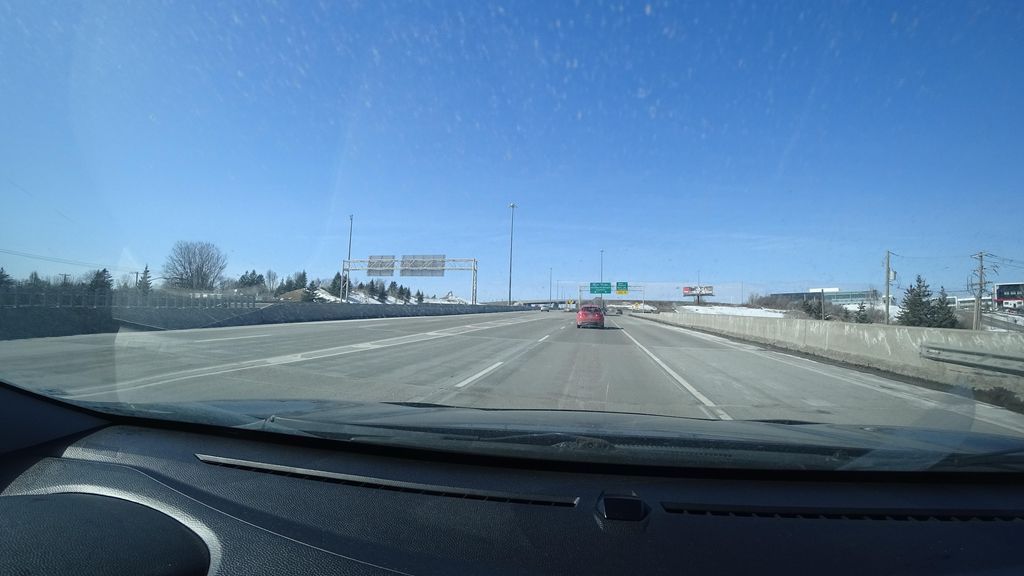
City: quebec_city